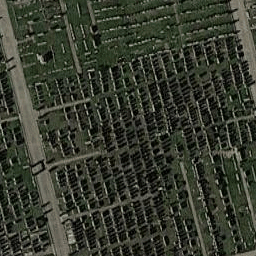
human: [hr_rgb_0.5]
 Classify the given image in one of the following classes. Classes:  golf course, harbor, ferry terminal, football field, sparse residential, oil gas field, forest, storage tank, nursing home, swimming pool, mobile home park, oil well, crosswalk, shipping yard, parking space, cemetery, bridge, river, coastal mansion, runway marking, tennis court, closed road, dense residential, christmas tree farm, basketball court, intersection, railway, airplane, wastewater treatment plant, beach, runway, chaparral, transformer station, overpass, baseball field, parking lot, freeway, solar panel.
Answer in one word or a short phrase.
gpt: cemetery